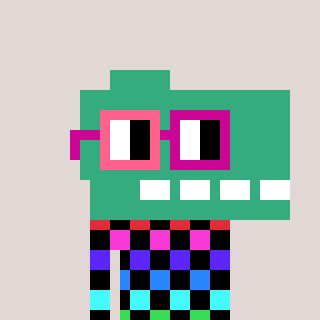
a pixel art character with square pink and red glasses, a dino-shaped head and a foggrey-colored body on a warm background